Interaction volume radius: 5 \u00c5
Interaction volume height: 10 \u00c5
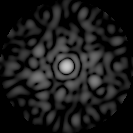
Disorder parameter: 0.8172